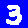
Digit: 3